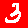
Digit: 3